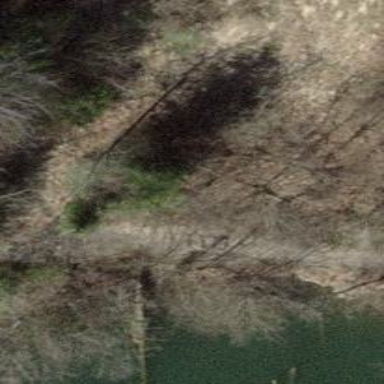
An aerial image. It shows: Steps on fine gravel road.